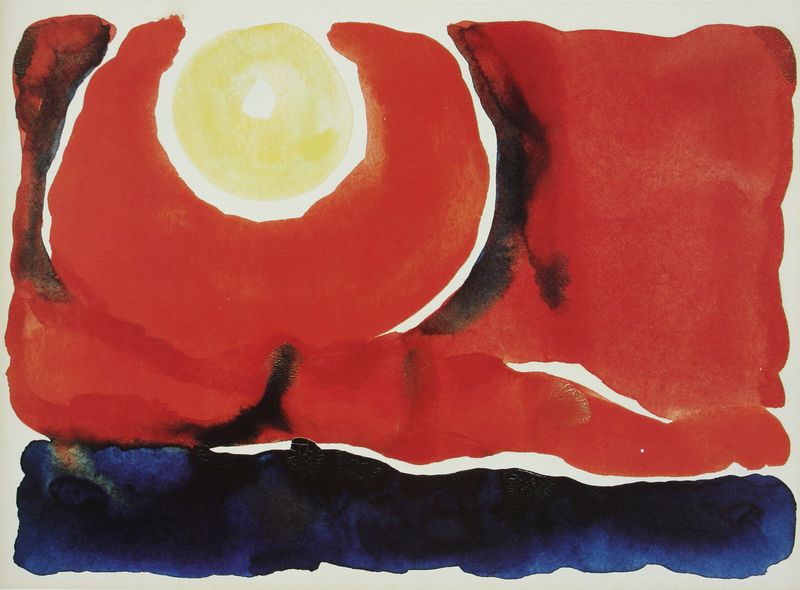
Titel: Evening Star No. VI
Künstler: Georgia O'Keeffe
Institution: Im Besitz der Künstlerin
Schlagwörter: blau, dunkel, feuer, gemälde, himmel, meer, wasser, weiß, aquarell, fluss, gelb, see, abend, frau, hell, licht, schwarz, rot, malerei, bild, dämmerung, horizont, morgen, sonnenaufgang, sonne, tücher, kreis, rund, mittag, schwer, abstrakt, hitze, sonnenlicht, farbe, formen, sonnenuntergang, wasserfarbe, abendrot, leuchten, oben, unten, wasserfarben, mond, brennen, glut, strahlen, pinsel, wärme, tiefrot, morgenrot, hörner, farbverlauf, stier, grell, franz marc, lebewesen, blutrot, umarmend, schützend, augehende, einbetten, leichter, schreifen, untergehende